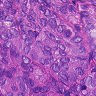
Metastatic tissue present: yes